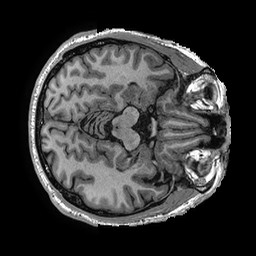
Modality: T1w
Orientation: axial
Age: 46
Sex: male
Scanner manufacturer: ge
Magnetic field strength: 3 T
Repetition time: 0.006952 s
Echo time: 0.00292 s